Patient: sex M, age 67
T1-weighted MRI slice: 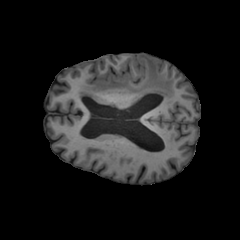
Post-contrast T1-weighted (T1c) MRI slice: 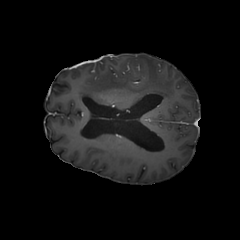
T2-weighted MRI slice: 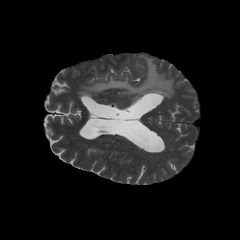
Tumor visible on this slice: yes
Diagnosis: Glioblastoma, IDH-wildtype
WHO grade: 4